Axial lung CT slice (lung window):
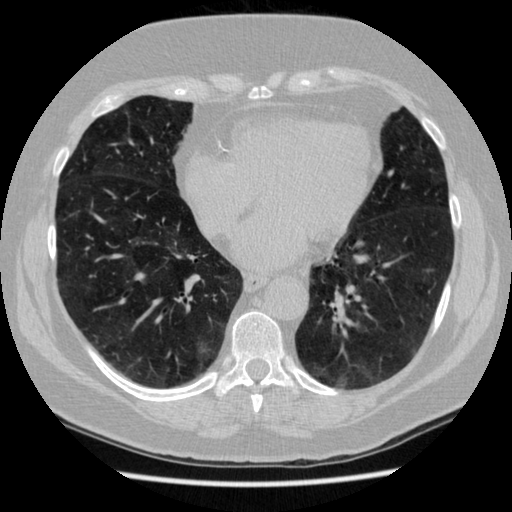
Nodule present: no